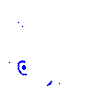
Particle: pion